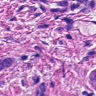
Metastatic tissue present: yes